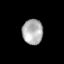
Tissue: lung
Cell type: Epithelial cells
Senescence score: 0.5782
Nuclear area (px): 507
Mean DAPI intensity: 175.316